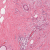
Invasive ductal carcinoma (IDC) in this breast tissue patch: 1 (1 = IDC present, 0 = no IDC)